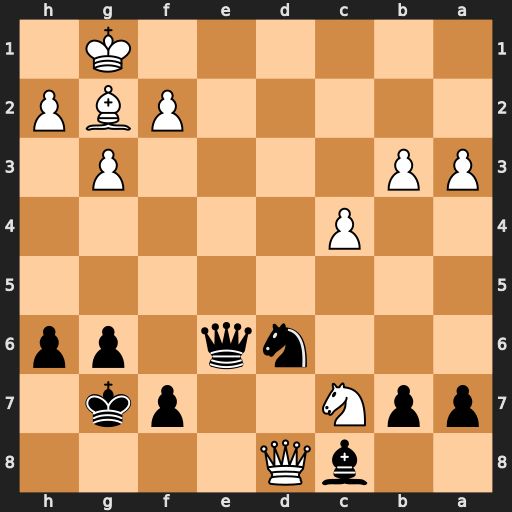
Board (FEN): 2bQ4/ppN2pk1/3nq1pp/8/2P5/PP4P1/5PBP/6K1
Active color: b
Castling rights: -
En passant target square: -
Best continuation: Qe1+ Bf1 Bh3